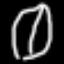
Label: leaf